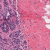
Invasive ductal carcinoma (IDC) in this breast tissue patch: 0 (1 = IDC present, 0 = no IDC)